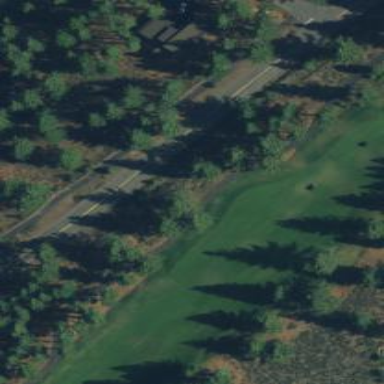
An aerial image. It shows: Path for golf carts.